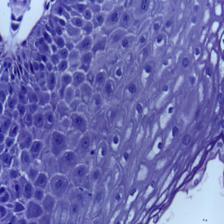
Diagnosis: Normal